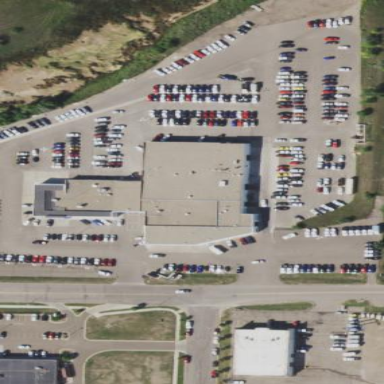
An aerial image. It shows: Industrial building housing car shop.